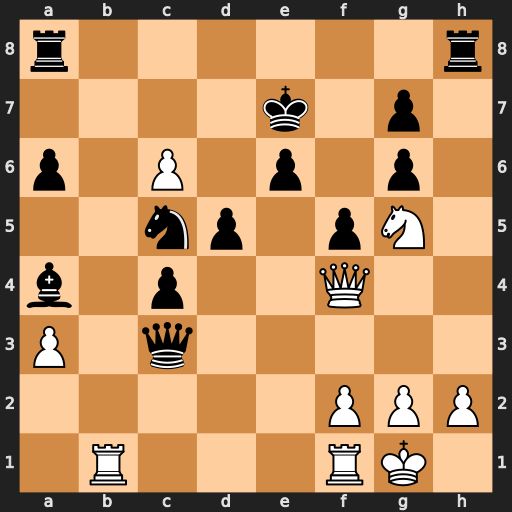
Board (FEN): r6r/4k1p1/p1P1p1p1/2np1pN1/b1p2Q2/P1q5/5PPP/1R3RK1
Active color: w
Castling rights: -
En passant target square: -
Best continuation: Qc7+ Kf6 f4 Qd4+ Rf2